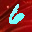
Label: 6